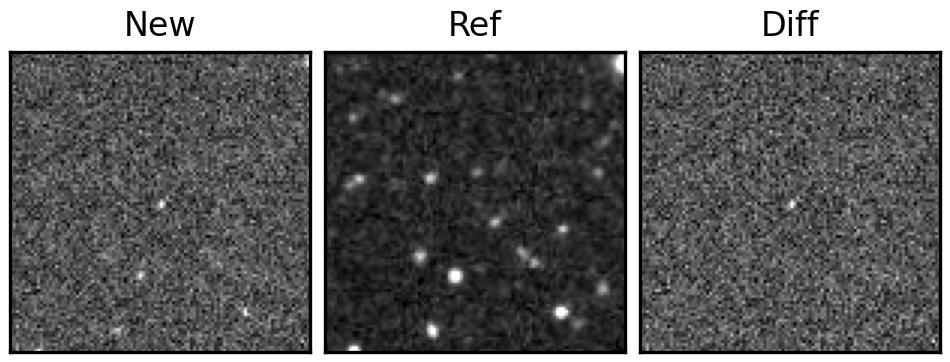
Label: real